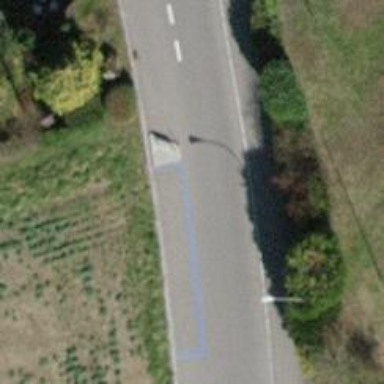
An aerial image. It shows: Traffic calming feature called choker.